Interaction volume radius: 10 \u00c5
Interaction volume height: 20 \u00c5
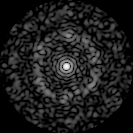
Disorder parameter: 0.7911